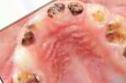
Condition: Caries